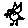
Label: bird